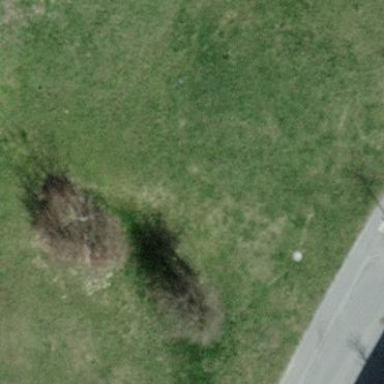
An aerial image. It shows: Area covered with grass.